Interaction volume radius: 5 \u00c5
Interaction volume height: 10 \u00c5
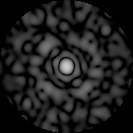
Disorder parameter: 0.8115